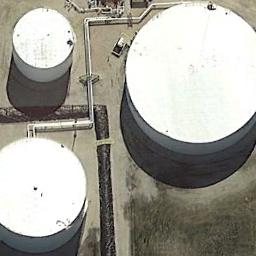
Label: storage_tank